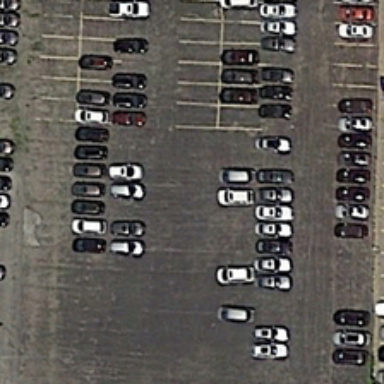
Some cars are parked in a parking lot .